Question: assume that I need to fill the matrix in range of B2 - F6 with formula that (most left value of the row x most top value of the column).
to do this
1. I need to use $ symbol in function bar
2. place of the $ symbol will differ between these two actions (while I pull down from B2 to B6 AND while I pull right from B column to F column)
is there any way to do this matrix calculation (filling from B2 to F6) without editing the places of $ symbol. I mean set one cell formula, then only pull down and pull right (or vice verse)
regards

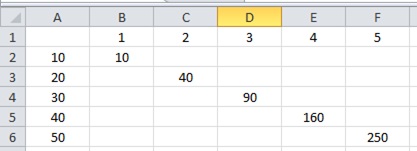
Answer: In B2, for example, you can use this formula:
'''
=B$1*$A2
'''
Dragging it anywhere in the matrix will get you the products you're looking for, if I have understood correctly. By placing the '$' in front of the 1 in 'B$1', you're locking down the row, but not the column. And by using '$A2', with '$' in front of the A, you're locking down the column, but not the row.